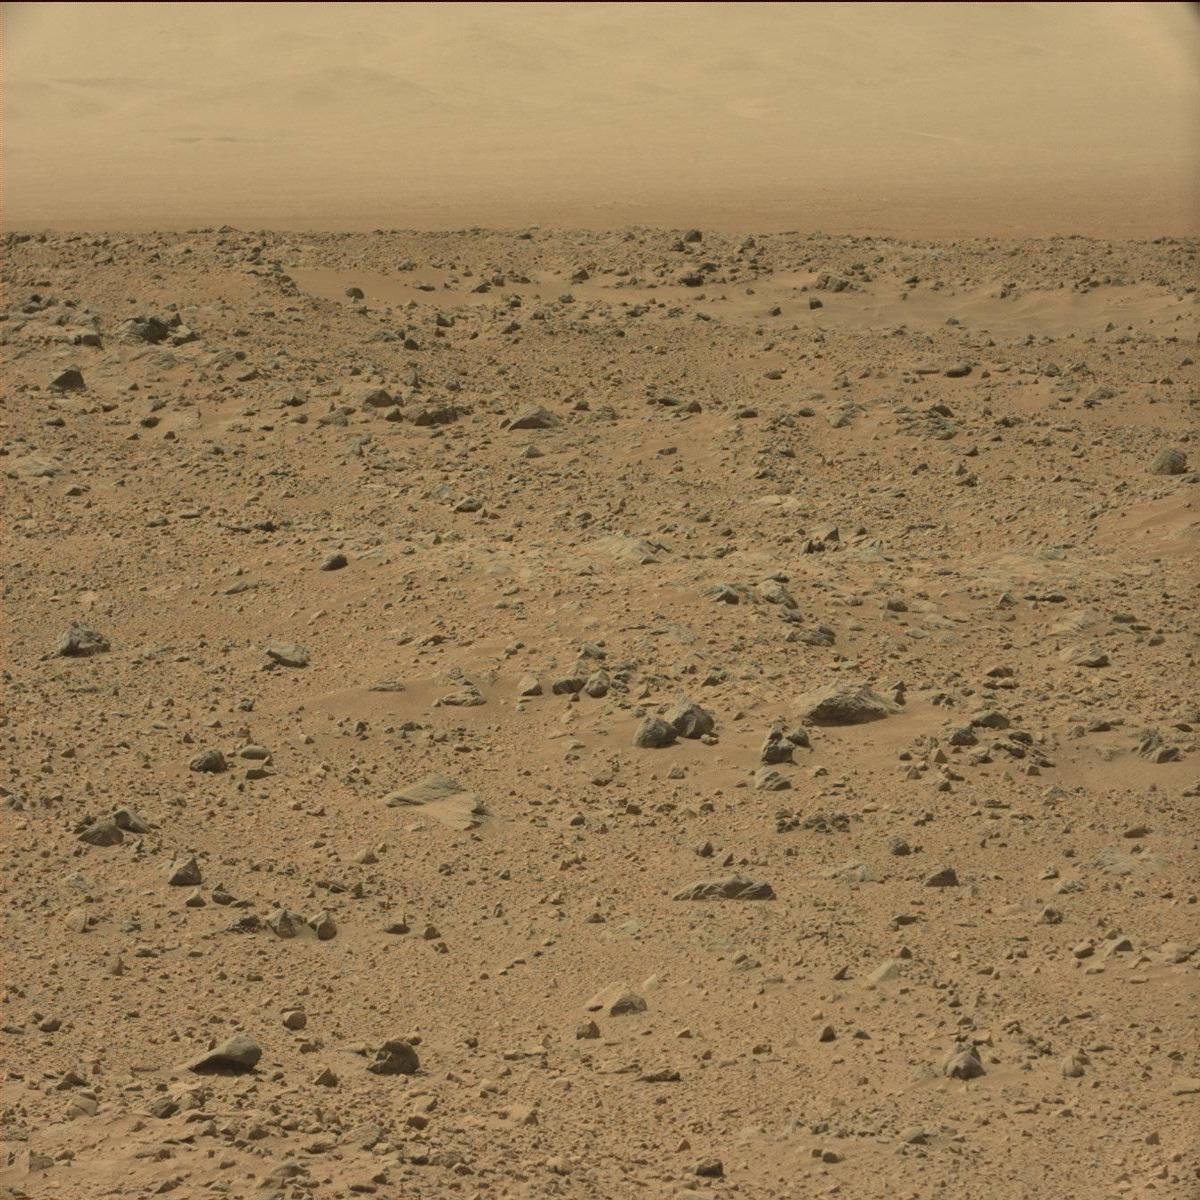
Terrain classes present: Bedrock, Ridge, Rock, Sand / Soil